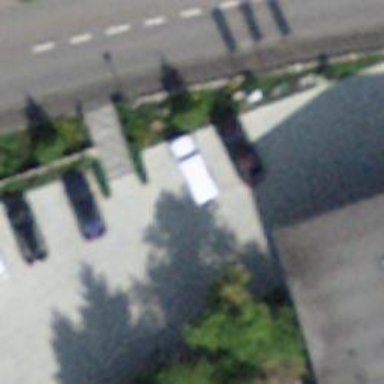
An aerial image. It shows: Road serving as parking aisle.